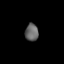
Tissue: lung
Cell type: Epithelial cells
Senescence score: 0.1934
Nuclear area (px): 229
Mean DAPI intensity: 99.528